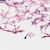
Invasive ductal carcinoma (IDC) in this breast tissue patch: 0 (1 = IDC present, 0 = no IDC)